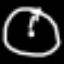
Label: clock